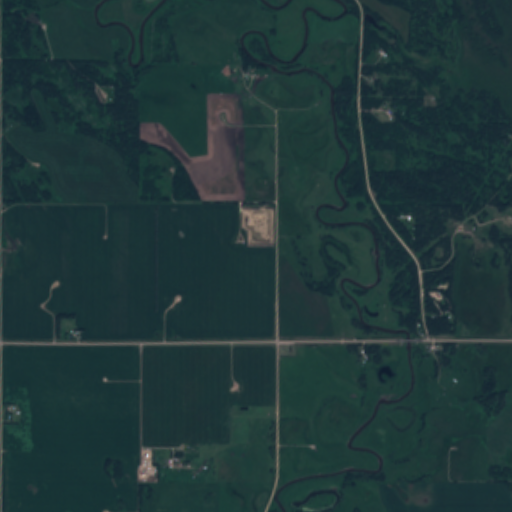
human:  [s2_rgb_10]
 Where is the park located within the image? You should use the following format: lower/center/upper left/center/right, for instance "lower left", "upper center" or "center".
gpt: The park is located in the lower center of the image.
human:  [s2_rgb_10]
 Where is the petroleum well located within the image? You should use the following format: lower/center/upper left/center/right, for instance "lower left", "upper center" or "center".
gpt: The petroleum well is located in the lower center of the image.
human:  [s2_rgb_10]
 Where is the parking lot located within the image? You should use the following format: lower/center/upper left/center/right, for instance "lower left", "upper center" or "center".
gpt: There is no parking lot in the image.